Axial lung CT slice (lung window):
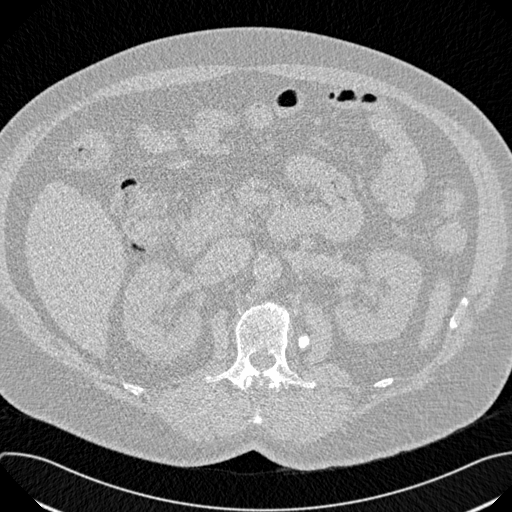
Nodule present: no